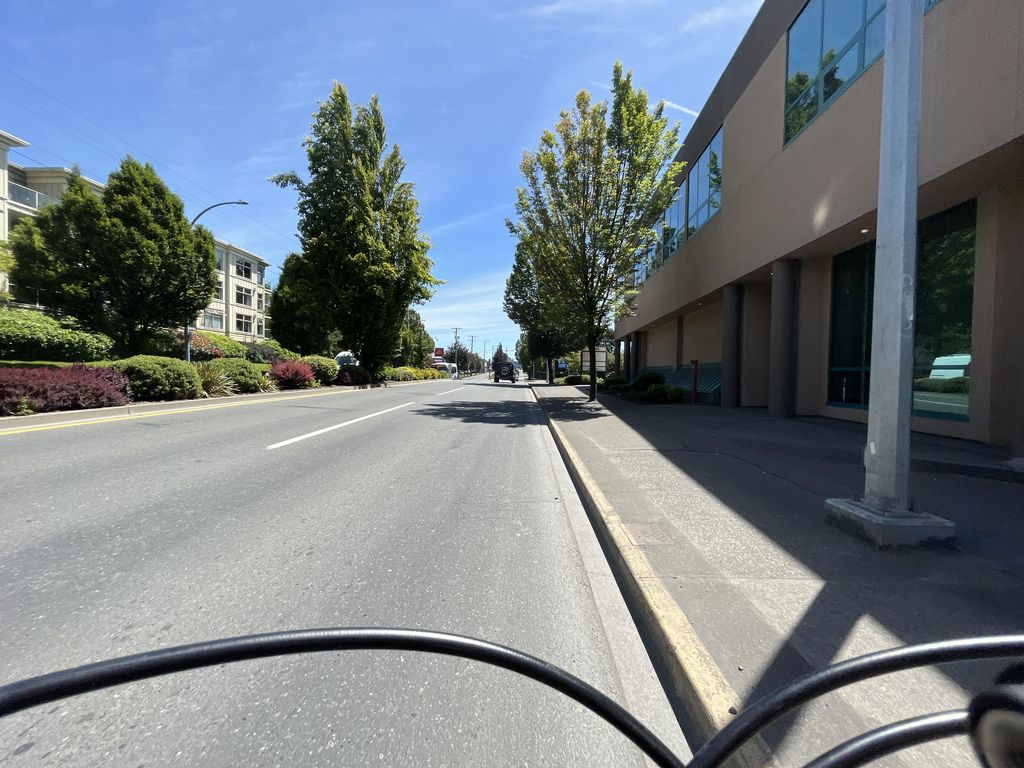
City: victoria